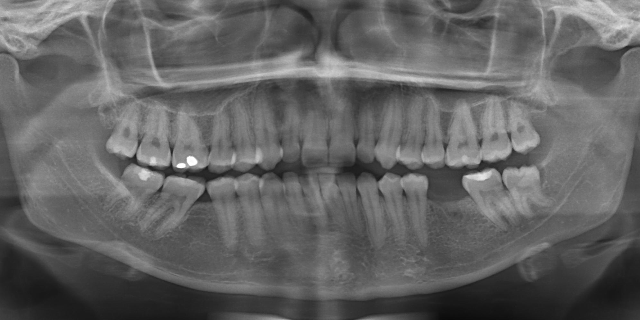
adult